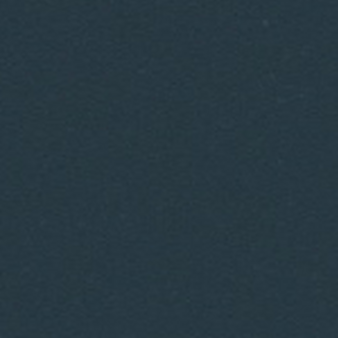
Label: other